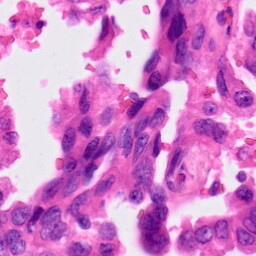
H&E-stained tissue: Lung